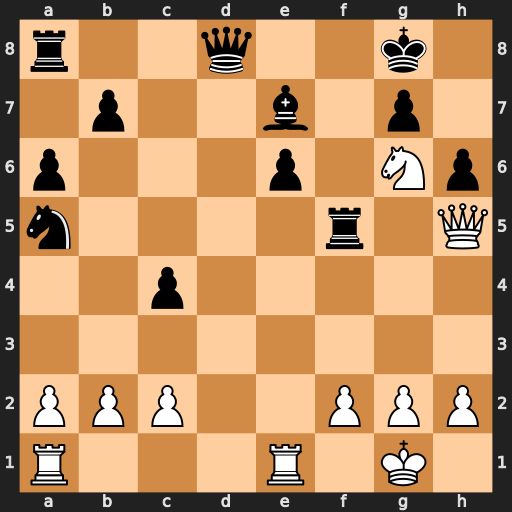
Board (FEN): r2q2k1/1p2b1p1/p3p1Np/n4r1Q/2p5/8/PPP2PPP/R3R1K1
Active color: w
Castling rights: -
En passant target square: -
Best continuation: Nxe7+ Qxe7 Qxf5 exf5 Rxe7